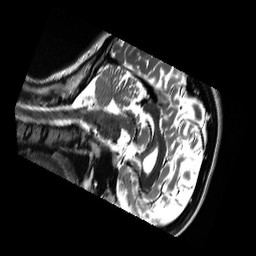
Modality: T2w
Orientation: sagittal
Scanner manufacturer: siemens
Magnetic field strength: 3 T
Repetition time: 13.52 s
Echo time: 0.088 s